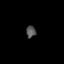
Tissue: lung
Cell type: Epithelial cells
Senescence score: 0.1406
Nuclear area (px): 112
Mean DAPI intensity: 83.902